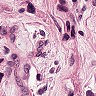
Metastatic tissue present: yes